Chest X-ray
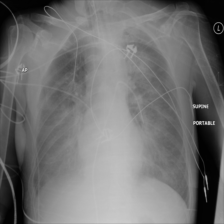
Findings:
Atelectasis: negative
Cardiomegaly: negative
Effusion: negative
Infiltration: positive
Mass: negative
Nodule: negative
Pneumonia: negative
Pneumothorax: negative
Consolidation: negative
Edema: negative
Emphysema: negative
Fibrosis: negative
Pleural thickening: negative
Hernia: negative